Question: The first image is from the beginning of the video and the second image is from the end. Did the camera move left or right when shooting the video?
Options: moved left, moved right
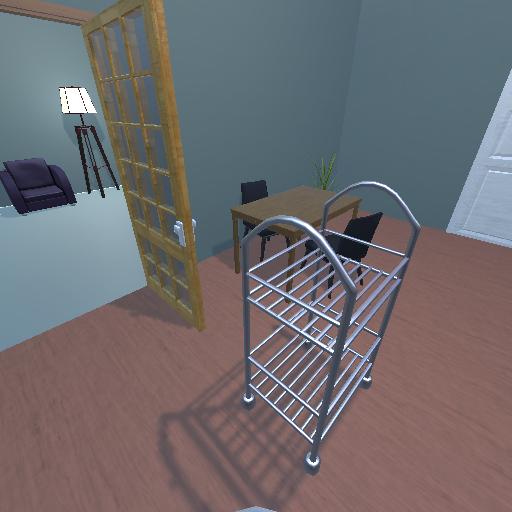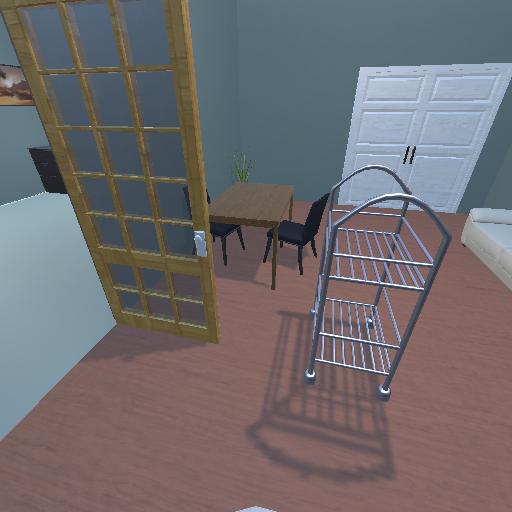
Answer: moved left